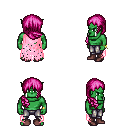
a pixel art fantasy rpg character, male body template, orc, green skin, pink tattered cape, metal pants, pink right-swept hairstyle, bracelets, maroon shoes, four views (front, back, left, right), 2x2 character sprite sheet, small pixel art, hard edges, no anti-aliasing